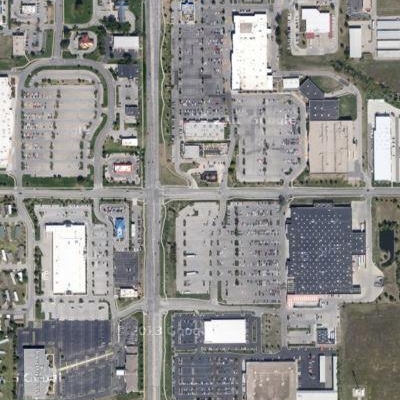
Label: Industry